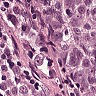
Metastatic tissue present: yes